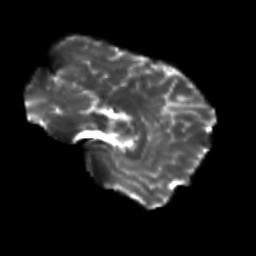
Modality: T2w
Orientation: sagittal
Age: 26
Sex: female
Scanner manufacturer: siemens
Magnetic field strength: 3 T
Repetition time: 3.5 s
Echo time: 0.113 s